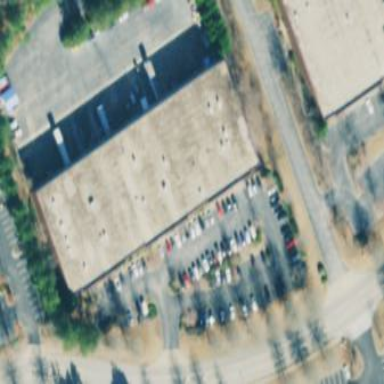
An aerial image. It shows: Parking area.